【题型】解答题　【知识点】解析几何　【难度】hard
\textbf{B.} 在平面直角坐标系 $xOy$ 中，已知椭圆 $\Gamma: \frac{x^2}{5} + \frac{y^2}{4} = 1$，$F_1,F_2$ 是其左、右焦点，过椭圆 $\Gamma$ 右焦点 $F_2$ 的直线 $PQ$ 交椭圆于 $P,Q$ 两点。

(1) 若 $\overrightarrow{PF_1} \cdot \overrightarrow{PF_2} = 3$，求点 $P$ 的坐标；

(2) 若 $\triangle F_1PQ$ 的面积为 $\frac{40}{21}$，求直线 $PQ$ 的方程；

(3) 设直线 $l$ 与椭圆 $\Gamma$ 交于 $A,B$ 两点，$M$ 为线段 $AB$ 的中点。当 $k_{OA} \cdot k_{OB} = k_{OA} \cdot k_{OM}$ 时，$\triangle OAB$ 的面积是否为定值？如果是，求出这个定值；如果不是，请说明理由。
【解答】

\noindent \textbf{【详解】}
(1) 易知 $F_1(-1,0)$，$F_2(1,0)$。设点 $P(x_0,y_0)$，
可得 $\frac{x_0^2}{5} + \frac{y_0^2}{4} = 1$，可得 $y_0^2 = 4\left(1 - \frac{x_0^2}{5}\right)$，
则 $\overrightarrow{PF_1} = (-1 - x_0,-y_0)$，$\overrightarrow{PF_2} = (1 - x_0,-y_0)$，
所以 $\overrightarrow{PF_1} \cdot \overrightarrow{PF_2} = x_0^2 - 1 + y_0^2 = x_0^2 - 1 + 4\left(1 - \frac{x_0^2}{5}\right) = \frac{x_0^2}{5} + 3 = 3$，解得 $x_0 = 0$，
可得 $y_0 = \pm 2$，
即 $P(0,2)$ 或 $P(0,-2)$。

---

(2) 设直线 $PQ$ 的方程为 $x = my + 1$，$P(x_P,y_P)$，$Q(x_Q,y_Q)$。
联立
\[
\begin{cases}
\frac{x^2}{5} + \frac{y^2}{4} = 1 \\
x = my + 1
\end{cases}
\]
并整理可得 $(4m^2 + 5)y^2 + 8my - 16 = 0$，
所以 $y_P + y_Q = -\frac{8m}{4m^2 + 5}$，$y_Py_Q = \frac{-16}{4m^2 + 5}$，
易知 $\triangle F_1PQ$ 的面积为 $S_{\triangle F_1PQ} = \frac{1}{2}|F_1F_2||y_P - y_Q| = \sqrt{(y_P + y_Q)^2 - 4y_Py_Q} = \sqrt{\left(-\frac{8m}{4m^2 + 5}\right)^2 + \frac{64}{4m^2 + 5}}$
$= \frac{8\sqrt{5}\sqrt{m^2 + 1}}{4m^2 + 5} = \frac{40}{21}$，
解得 $m^2 = 4$，即 $m = \pm 2$，
所以直线 $PQ$ 的方程为 $x - 2y - 1 = 0$ 或 $x + 2y - 1 = 0$。

---

(3) 根据题意可知直线 $AB$ 的斜率存在，
设直线 $AB$ 的方程为 $y = kx + b$，$A(x_1,y_1)$，$B(x_2,y_2)$，则 $M\left(\frac{x_1 + x_2}{2},\frac{y_1 + y_2}{2}\right)$，如下图所示：

易知
\[
\begin{cases}
\frac{x_1^2}{5} + \frac{y_1^2}{4} = 1 \\
\frac{x_2^2}{5} + \frac{y_2^2}{4} = 1
\end{cases}
\]
两式相减可得 $\frac{y_1 + y_2}{x_1 + x_2} = -\frac{4(x_1 - x_2)}{5(y_1 - y_2)}$，
由 $k_{OM} = \frac{y_1 + y_2}{x_1 + x_2}$，$k_{AB} = \frac{y_1 - y_2}{x_1 - x_2}$，所以可得 $k_{OM} \cdot k_{AB} = -\frac{4(x_1 - x_2)}{5(y_1 - y_2)} \cdot \frac{y_1 - y_2}{x_1 - x_2} = -\frac{4}{5}$，
即 $k_{OA} \cdot k_{OB} = -\frac{4}{5}$。又 $k_{OA} \cdot k_{OB} = k_{OA} \cdot k_{OM}$，可得 $k_{OA} \cdot k_{OB} = \frac{y_1}{x_1} \cdot \frac{y_2}{x_2} = \frac{y_1y_2}{x_1x_2} = -\frac{4}{5}$；
即 $\frac{(kx_1 + b)(kx_2 + b)}{x_1x_2} = \frac{k^2x_1x_2 + kb(x_1 + x_2) + b^2}{x_1x_2} = -\frac{4}{5}$。

联立
\[
\begin{cases}
\frac{x^2}{5} + \frac{y^2}{4} = 1 \\
y = kx + b
\end{cases}
\]
整理可得 $(5k^2 + 4)x^2 + 10kbx + 5b^2 - 20 = 0$，
$\Delta = (10kb)^2 - 4(5k^2 + 4)(5b^2 - 20) = 400k^2 - 80b^2 + 320 > 0$，可得 $b^2 < 5k^2 + 4$；
可得 $x_1 + x_2 = \frac{-10kb}{5k^2 + 4}$，$x_1x_2 = \frac{5b^2 - 20}{5k^2 + 4}$。

所以
\[
\frac{k^2x_1x_2 + kb(x_1 + x_2) + b^2}{x_1x_2} = \frac{k^2 \times \frac{5b^2 - 20}{5k^2 + 4} + kb\left(\frac{-10kb}{5k^2 + 4}\right) + b^2}{\frac{5b^2 - 20}{5k^2 + 4}} = \frac{b^2 - 4k^2}{5b^2 - 20} = -\frac{4}{5},
\]
整理可得 $\frac{4(b^2 - 4k^2)}{5(b^2 - 4)} = -\frac{4}{5}$，即 $2b^2 = 5k^2 + 4$；

易知 $|AB| = \sqrt{1 + k^2} \sqrt{(x_1 + x_2)^2 - 4x_1x_2} = \sqrt{1 + k^2} \sqrt{\left(\frac{-10kb}{5k^2 + 4}\right)^2 - 4 \times \frac{5b^2 - 20}{5k^2 + 4}}$
$= \sqrt{1 + k^2} \sqrt{\frac{400k^2b^2 + 320}{5k^2 + 4}} = \sqrt{1 + k^2} \sqrt{\frac{40(5k^2 + 4)}{5k^2 + 4}} = \sqrt{1 + k^2} \sqrt{\frac{40(5k^2 + 4)}{5k^2 + 4}} = \sqrt{1 + k^2} \frac{\sqrt{40(5k^2 + 4)}}{5k^2 + 4}$，
原点 $O(0,0)$ 到直线 $AB$ 的距离为 $d = \frac{|b|}{\sqrt{1 + k^2}}$，
所以 $\triangle OAB$ 的面积为 $S_{\triangle OAB} = \frac{1}{2}|AB|d = \frac{1}{2} \times \sqrt{1 + k^2} \frac{\sqrt{40(5k^2 + 4)}}{5k^2 + 4} \times \frac{|b|}{\sqrt{1 + k^2}} = \frac{|b|\sqrt{10 \times 2b^2}}{2b^2} = \sqrt{5}$，
所以 $\triangle OAB$ 的面积为定值，该定值为 $\sqrt{5}$。

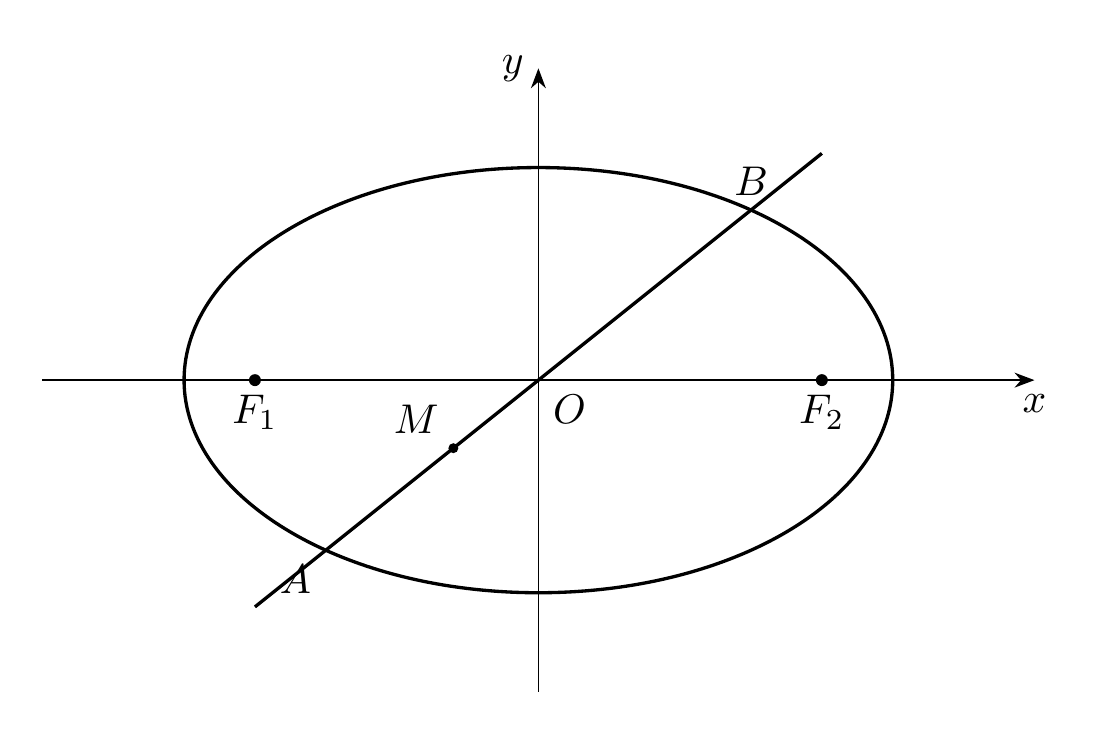